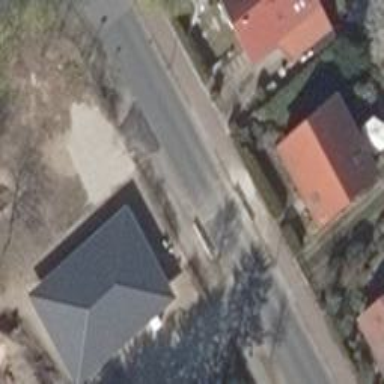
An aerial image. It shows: Driveway leading to service road.